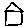
Label: house